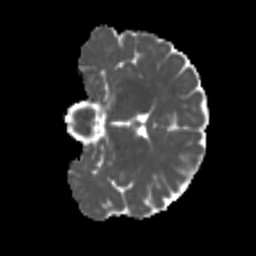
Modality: MD
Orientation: coronal
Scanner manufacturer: siemens
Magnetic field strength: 3 T
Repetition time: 4 s
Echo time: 0.0594 s